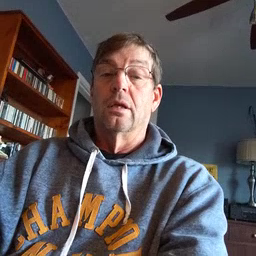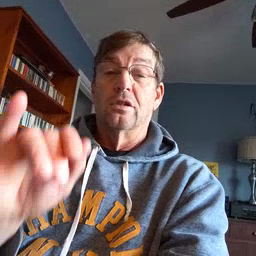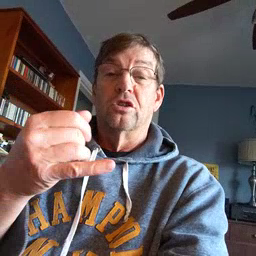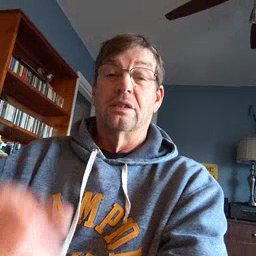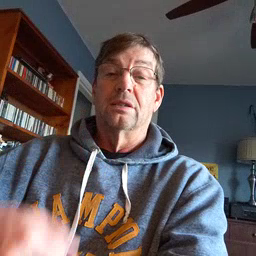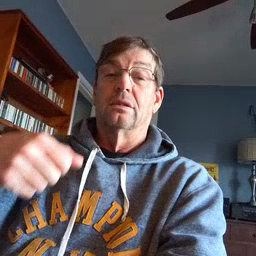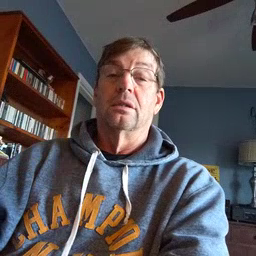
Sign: jeans